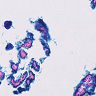
Metastatic tissue present: no